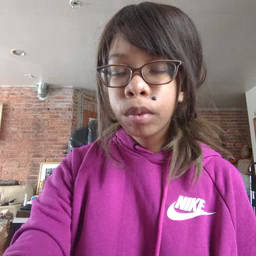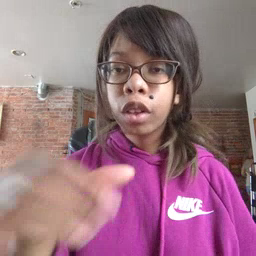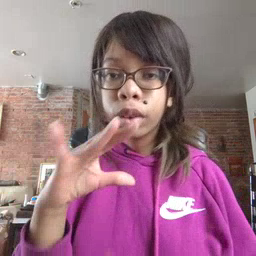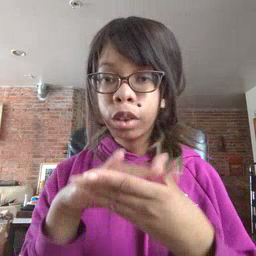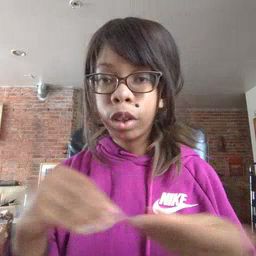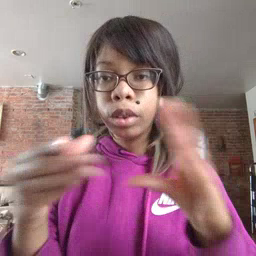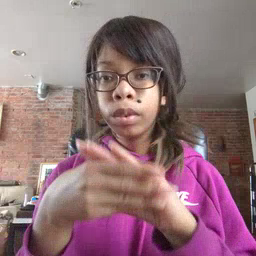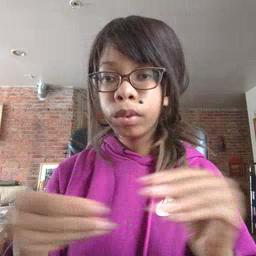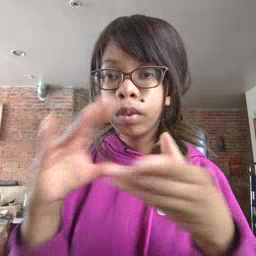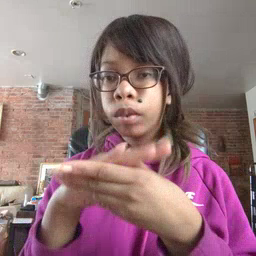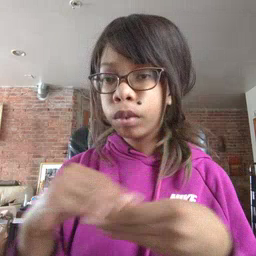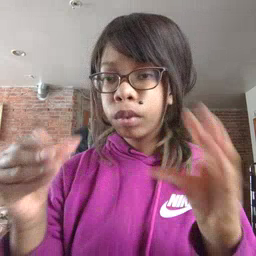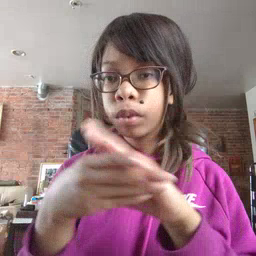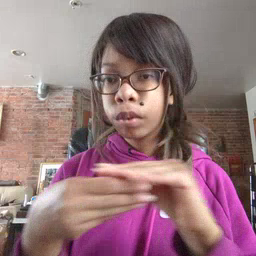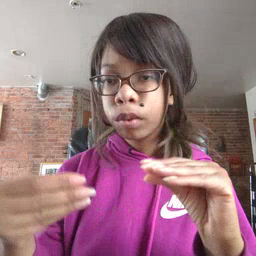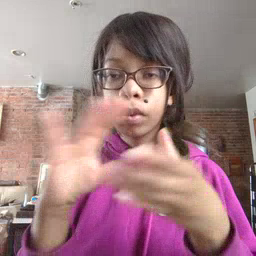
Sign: story